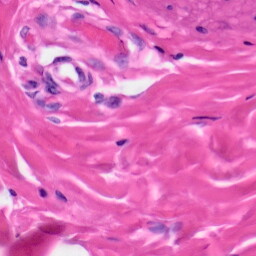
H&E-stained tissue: Skin